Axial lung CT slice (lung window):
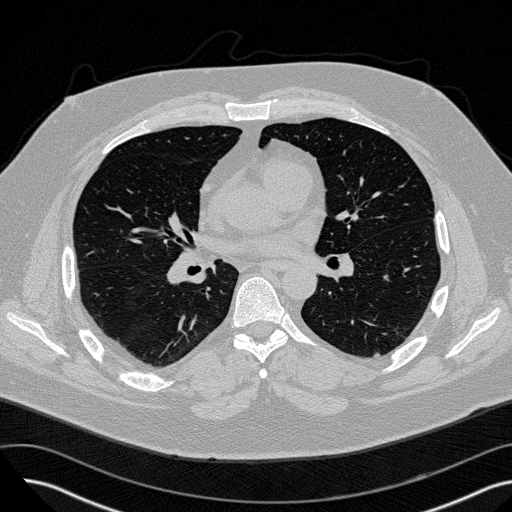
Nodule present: yes
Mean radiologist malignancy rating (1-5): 2.5